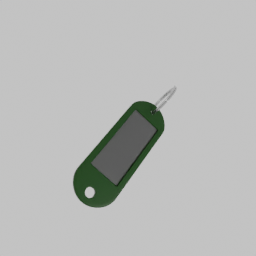
Label: tools